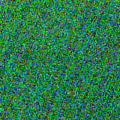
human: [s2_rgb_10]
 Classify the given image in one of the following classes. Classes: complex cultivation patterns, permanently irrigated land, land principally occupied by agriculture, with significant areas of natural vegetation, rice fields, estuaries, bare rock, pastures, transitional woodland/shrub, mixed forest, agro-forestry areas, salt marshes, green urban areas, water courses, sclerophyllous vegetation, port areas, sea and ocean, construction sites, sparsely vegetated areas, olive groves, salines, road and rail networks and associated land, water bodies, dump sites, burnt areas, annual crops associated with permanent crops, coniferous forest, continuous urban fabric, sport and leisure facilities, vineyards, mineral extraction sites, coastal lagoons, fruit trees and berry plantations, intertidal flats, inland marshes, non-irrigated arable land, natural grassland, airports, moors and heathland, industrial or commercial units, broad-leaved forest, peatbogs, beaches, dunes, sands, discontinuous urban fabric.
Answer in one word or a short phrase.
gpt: sea and ocean